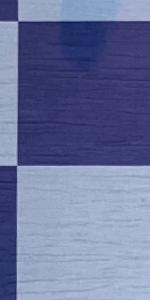
Label: Empty